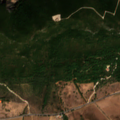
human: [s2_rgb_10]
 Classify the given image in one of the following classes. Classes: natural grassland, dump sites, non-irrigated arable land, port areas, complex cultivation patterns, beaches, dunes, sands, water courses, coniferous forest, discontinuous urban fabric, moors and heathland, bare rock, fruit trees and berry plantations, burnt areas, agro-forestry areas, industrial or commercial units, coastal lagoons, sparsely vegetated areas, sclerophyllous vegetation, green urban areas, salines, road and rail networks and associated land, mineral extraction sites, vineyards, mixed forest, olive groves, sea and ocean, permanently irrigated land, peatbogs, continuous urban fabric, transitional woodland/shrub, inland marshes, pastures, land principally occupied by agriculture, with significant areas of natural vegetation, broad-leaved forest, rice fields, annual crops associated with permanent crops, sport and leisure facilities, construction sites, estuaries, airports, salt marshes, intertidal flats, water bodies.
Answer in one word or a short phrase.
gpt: non-irrigated arable land, vineyards, olive groves, mixed forest, sclerophyllous vegetation, transitional woodland/shrub